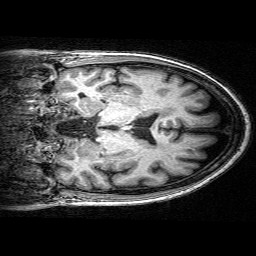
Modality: T1w
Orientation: coronal
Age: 56
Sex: male
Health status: ill
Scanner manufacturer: siemens
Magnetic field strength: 3 T
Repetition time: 0.0025 s
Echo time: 0.00336 s